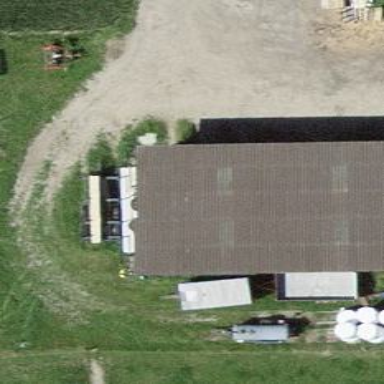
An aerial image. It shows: Rural barn.